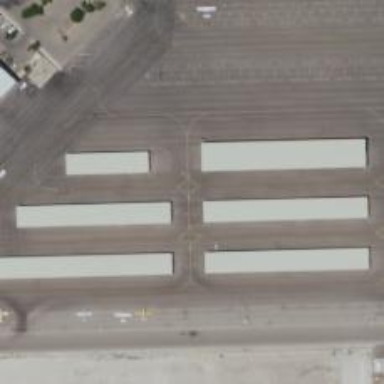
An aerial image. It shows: Image of taxiway at airport.